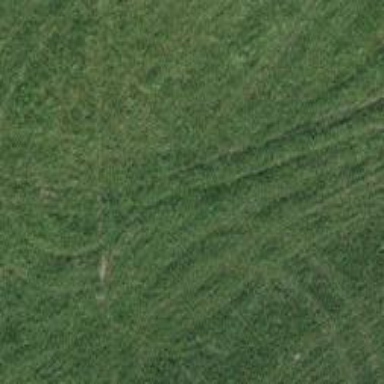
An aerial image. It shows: Grass track with grade4 quality surface.